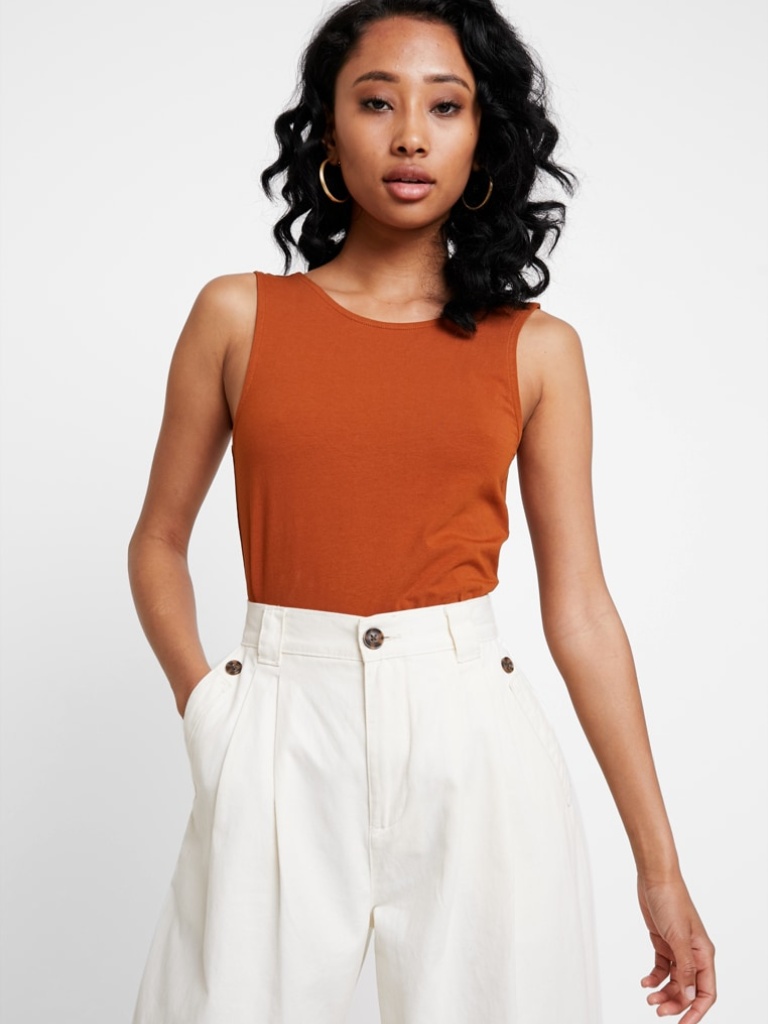
cotton fitted sleeveless hip length Fully Tucked in crew tank